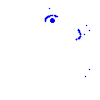
Particle: pion